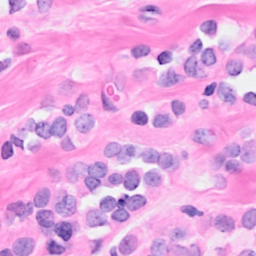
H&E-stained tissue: Breast